RGB frame:
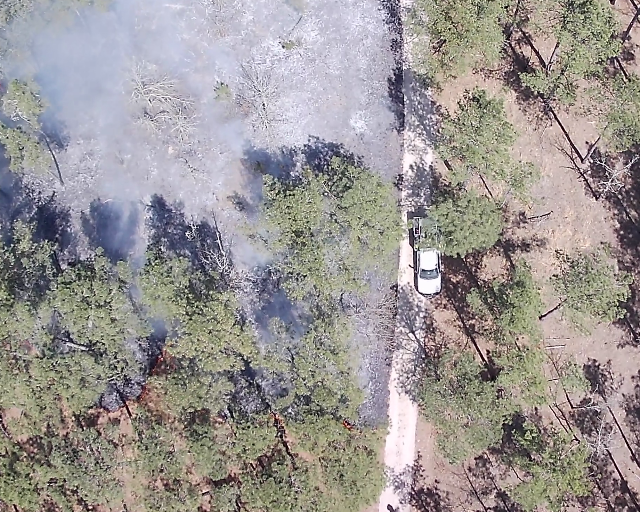
Thermal frame:
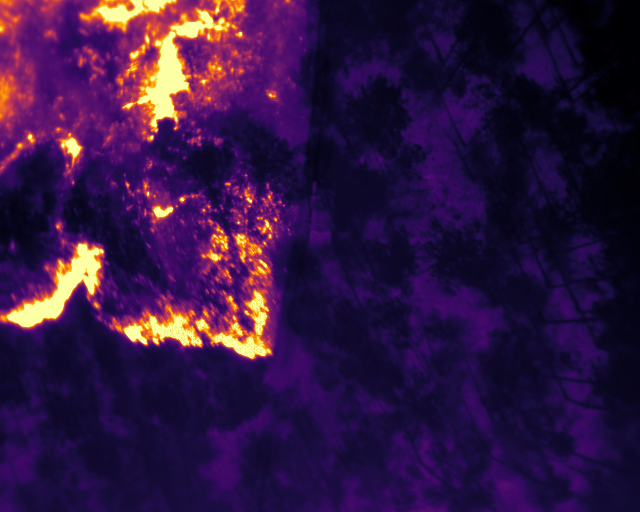
Captured: 2026-02-27 02:38:37
Pixels at or above 80 °C: 44623 (fraction of frame: 0.1362)